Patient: sex F, age 59
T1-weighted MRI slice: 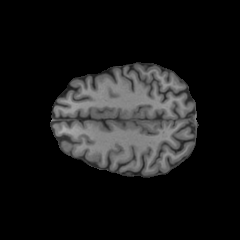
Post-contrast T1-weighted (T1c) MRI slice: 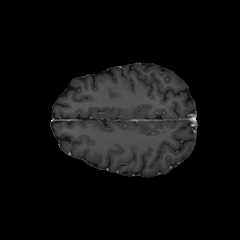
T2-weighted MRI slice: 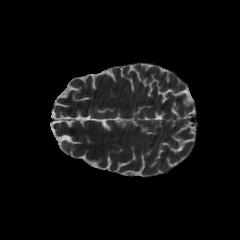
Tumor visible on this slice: no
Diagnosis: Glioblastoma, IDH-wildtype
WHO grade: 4